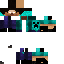
A male skeleton skin with dark skin, wearing brown long hair dressed in a blue armor chest and black pants, featuring a closed mouth.